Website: apple
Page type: cart
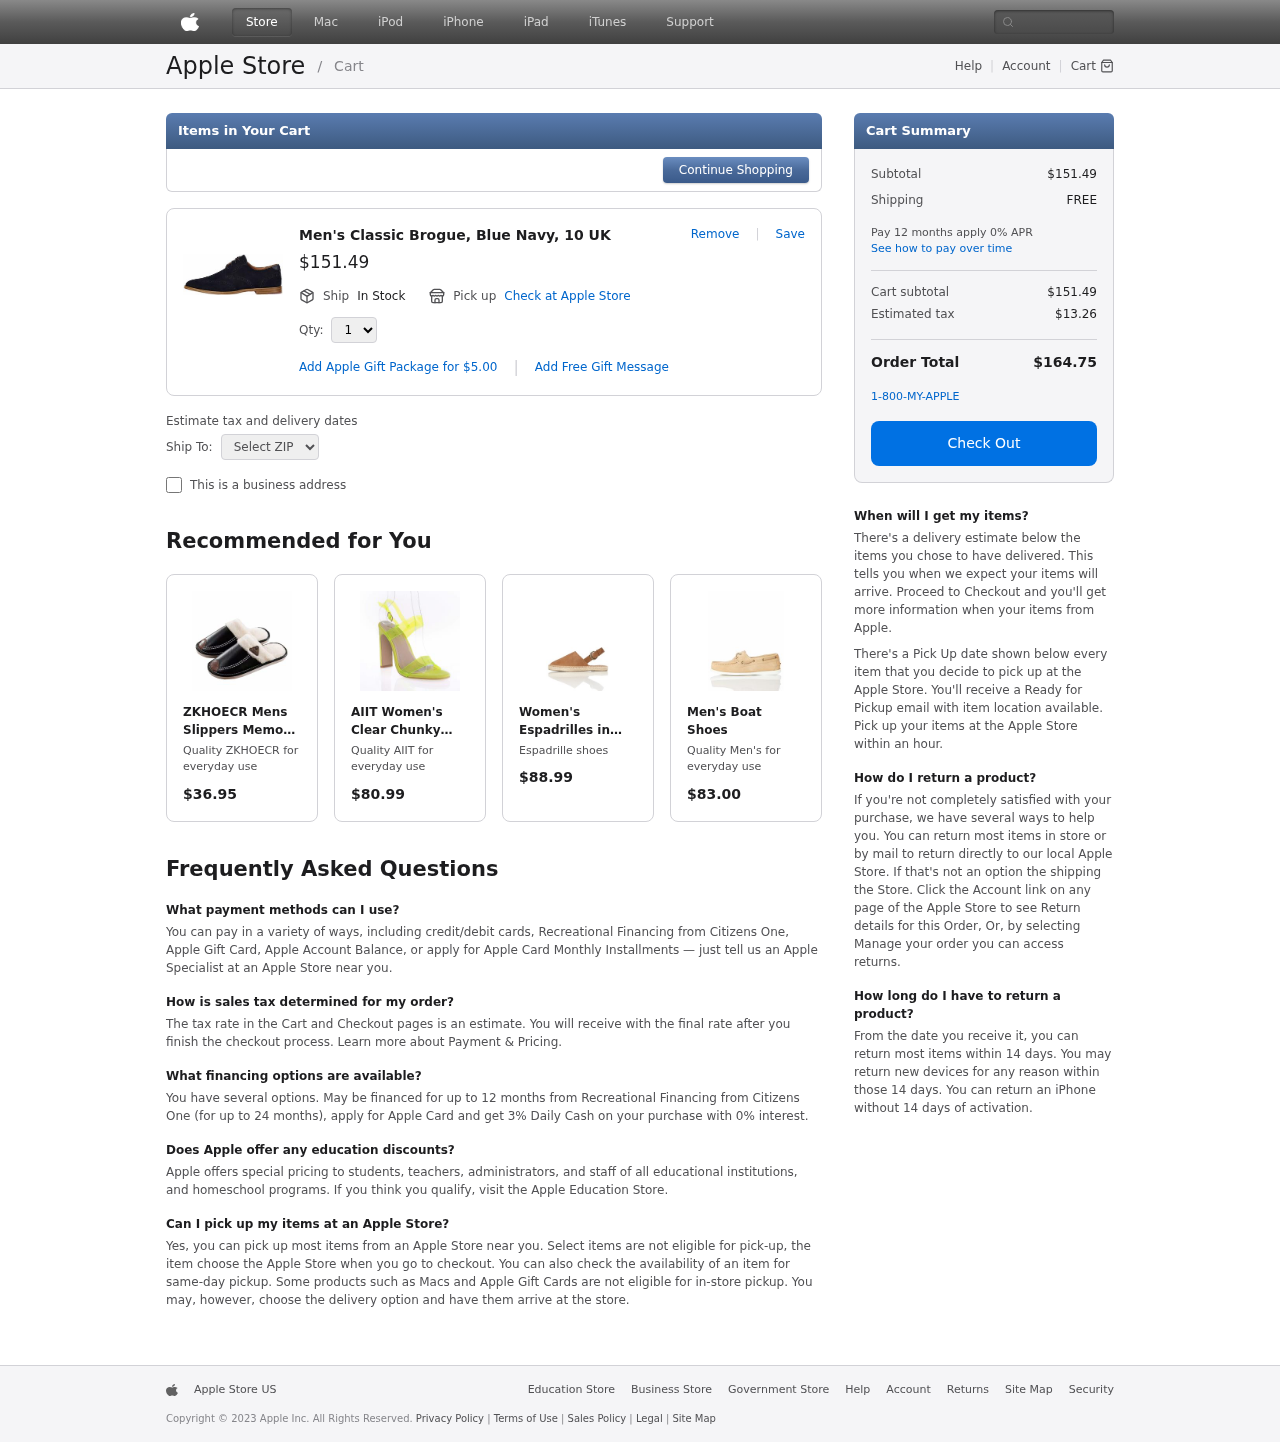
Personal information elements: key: PII_POSTCODE
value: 38857
Product elements: key: PRODUCT1_NAME
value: Men's Classic Brogue, Blue Navy, 10 UK
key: PRODUCT1_PRICE
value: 151.49
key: PRODUCT1_QUANTITY
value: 1
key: PRODUCT2_DESC
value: Quality ZKHOECR for everyday use
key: PRODUCT2_NAME
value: ZKHOECR Mens Slippers Memory Foam Indoor Leather Wide Soft Cozy Cotton Closed Toe Non-Slip Shoes Clo
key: PRODUCT2_PRICE
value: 36.95
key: PRODUCT3_DESC
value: Quality AIIT for everyday use
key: PRODUCT3_NAME
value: AIIT Women's Clear Chunky Square High Heel Sandals Green PVC Ankle Strap Open Toe Pumps with Buckle
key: PRODUCT3_PRICE
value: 80.99
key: PRODUCT4_DESC
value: Espadrille shoes
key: PRODUCT4_NAME
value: Women's Espadrilles in Suede with Slingback and Buckle, Brown (Tan), 6 UK
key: PRODUCT4_PRICE
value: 88.99
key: PRODUCT5_DESC
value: Quality Men's for everyday use
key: PRODUCT5_NAME
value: Men's Boat Shoes
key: PRODUCT5_PRICE
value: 83
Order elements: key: ORDER_SUBTOTAL
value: $151.49
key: ORDER_SHIPPING_COST
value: FREE
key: ORDER_SUBTOTAL2
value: $151.49
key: ORDER_TAX
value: $13.26
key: ORDER_TOTAL
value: $164.75